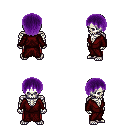
a pixel art fantasy rpg character, male body template, skeleton, red robe, red pants, purple plain hairstyle, four views (front, back, left, right), 2x2 character sprite sheet, small pixel art, hard edges, no anti-aliasing